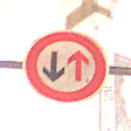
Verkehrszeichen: VorrangDesGegenverkehrs
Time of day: Night
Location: Outdoor (Urban)
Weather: Overcast
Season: Winter
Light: Artificial